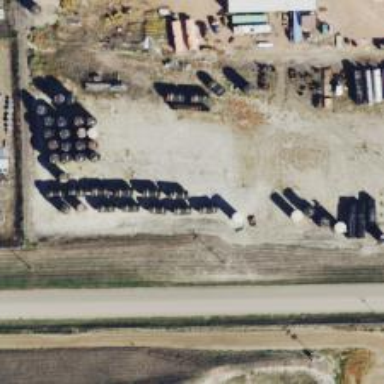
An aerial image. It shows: Storage tank with man-made structure.